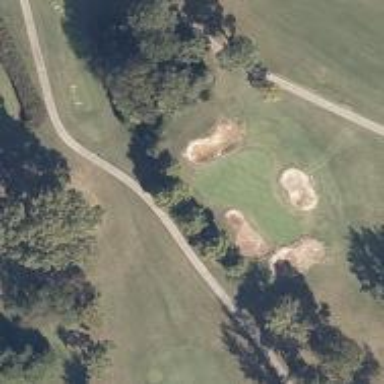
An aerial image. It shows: View of golf hole.